Question: I am new to Firebird. I installed Firebird Superserver 2.5 with "Install as application" option. I also installed FlameRobin GUI front-end. When I am trying to create a new database with 'SYSDBA' username and 'masterkey' as password, it displays following error:

I am installing on Windows 7 and want to use it on a single PC.
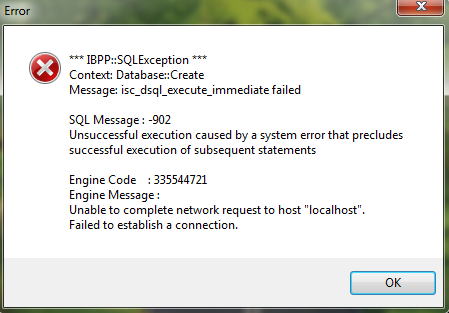
Answer: Well, is the server running? If you installet it as a application and server is running then there should be FireBird icon in the system tray. If there isn't then start the server, ie execute command line
> fbserver.exe -a